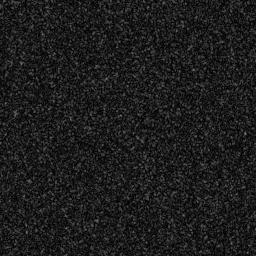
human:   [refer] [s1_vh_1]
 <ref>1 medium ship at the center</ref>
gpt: <box>[[51, 47, 60, 63, 0]]</box>